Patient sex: M
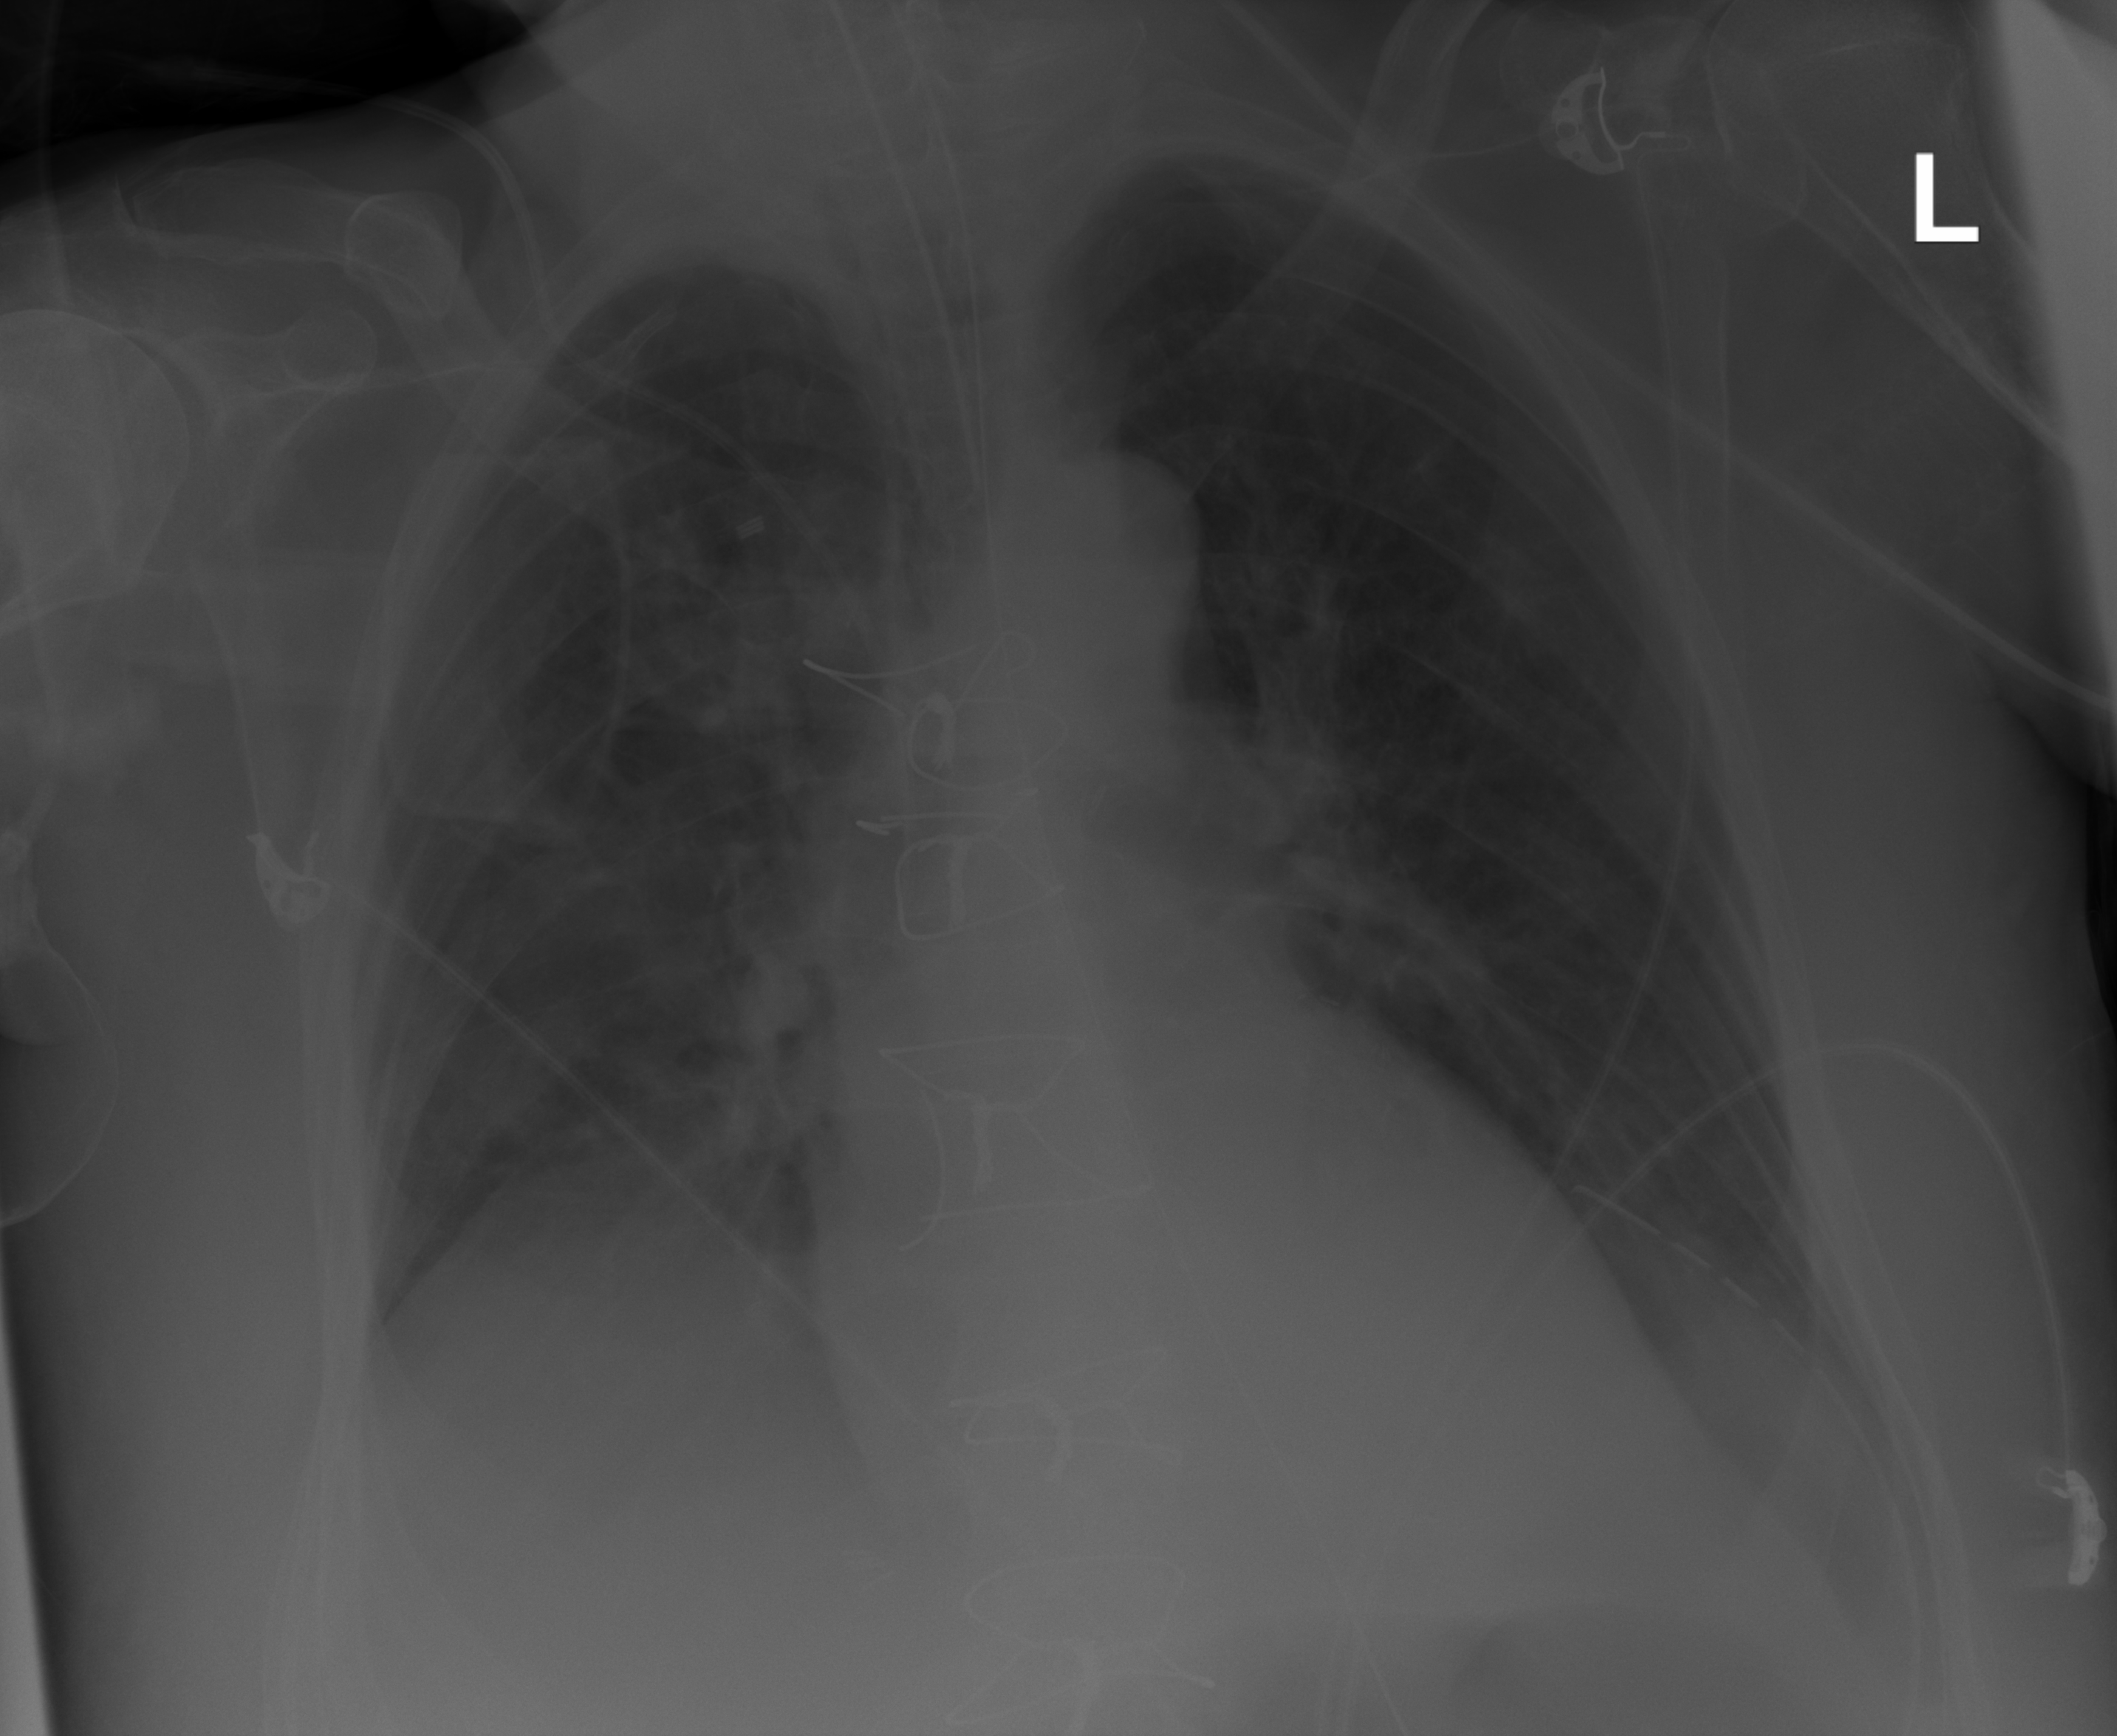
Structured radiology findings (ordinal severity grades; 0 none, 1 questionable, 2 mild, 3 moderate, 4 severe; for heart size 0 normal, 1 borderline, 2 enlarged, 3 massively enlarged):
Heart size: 1
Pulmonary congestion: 2
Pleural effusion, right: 2
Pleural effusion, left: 2
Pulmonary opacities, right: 0
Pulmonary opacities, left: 0
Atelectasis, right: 2
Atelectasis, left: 2